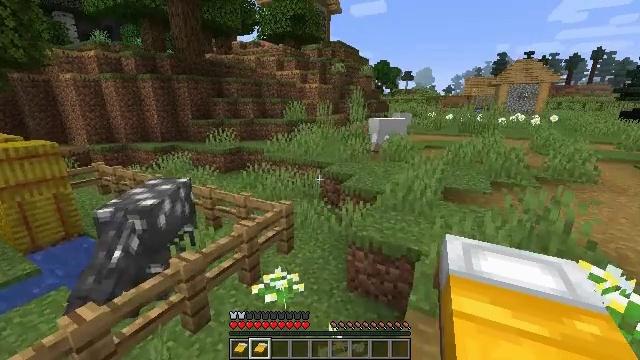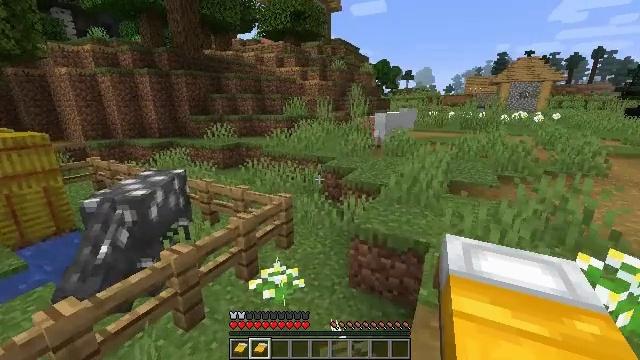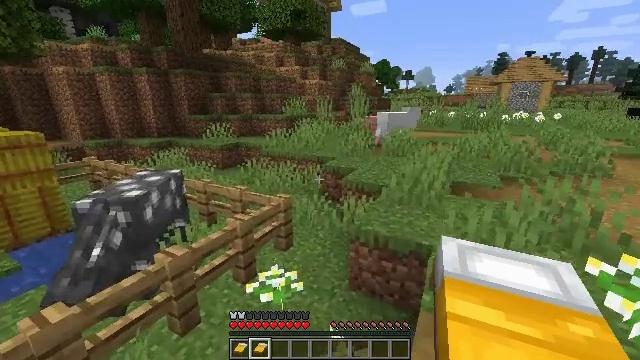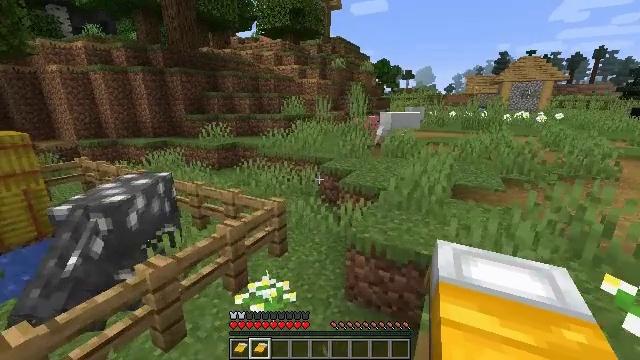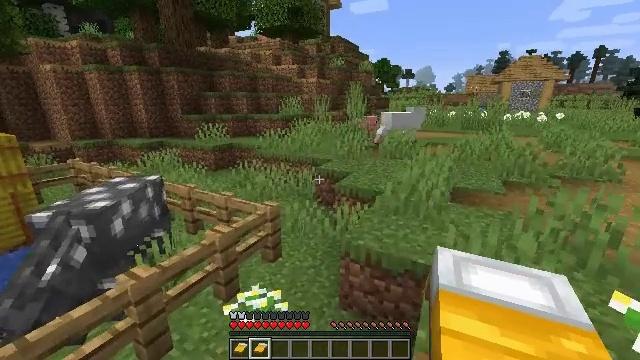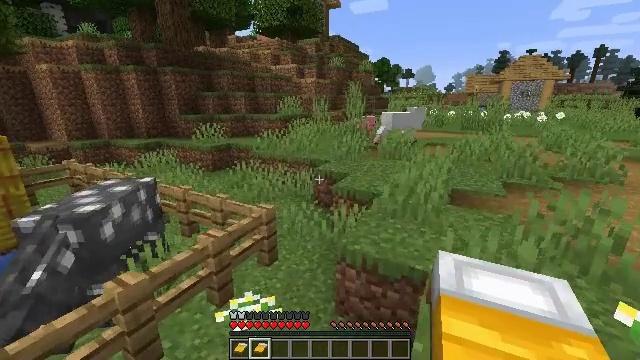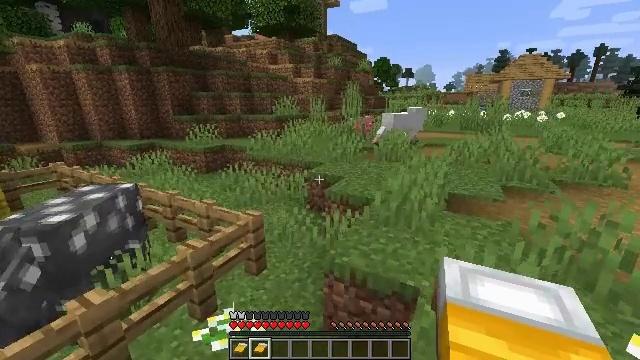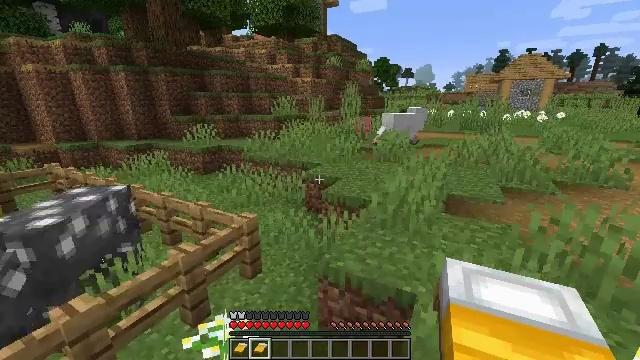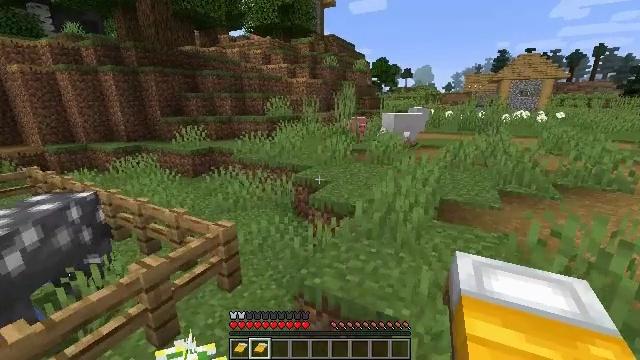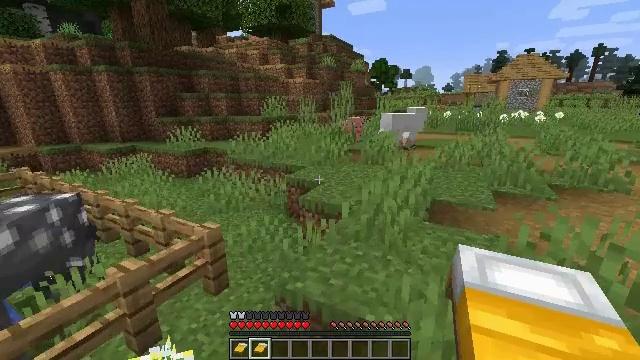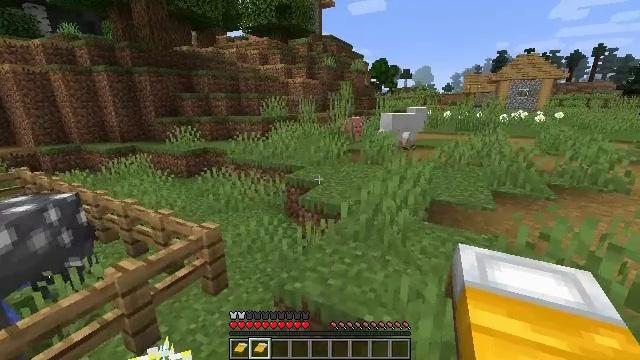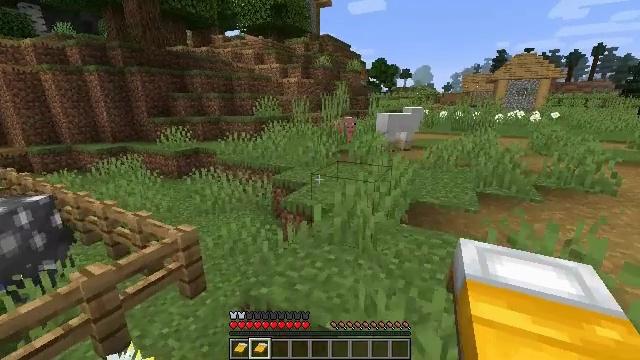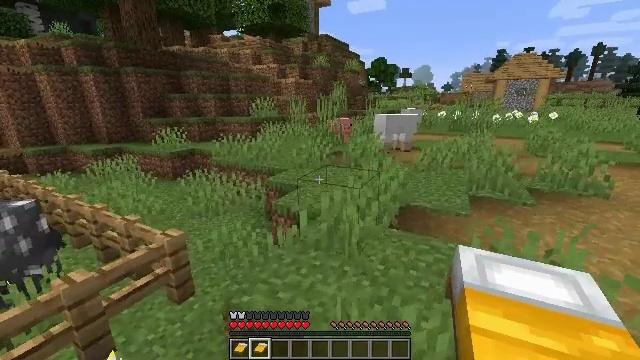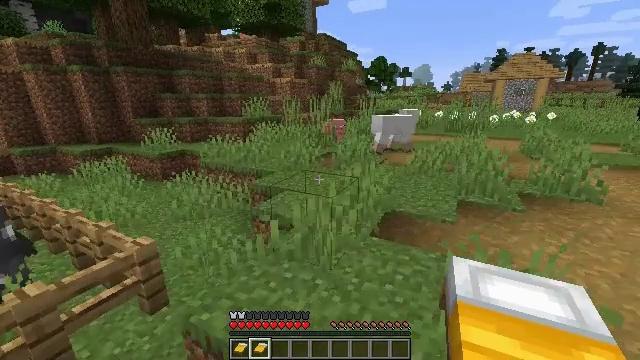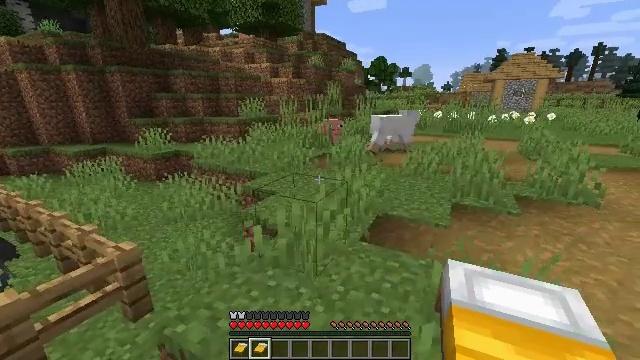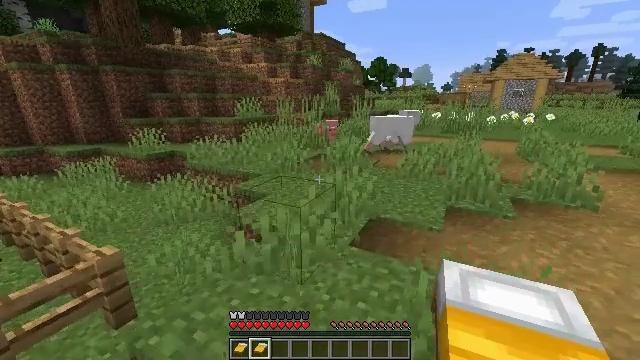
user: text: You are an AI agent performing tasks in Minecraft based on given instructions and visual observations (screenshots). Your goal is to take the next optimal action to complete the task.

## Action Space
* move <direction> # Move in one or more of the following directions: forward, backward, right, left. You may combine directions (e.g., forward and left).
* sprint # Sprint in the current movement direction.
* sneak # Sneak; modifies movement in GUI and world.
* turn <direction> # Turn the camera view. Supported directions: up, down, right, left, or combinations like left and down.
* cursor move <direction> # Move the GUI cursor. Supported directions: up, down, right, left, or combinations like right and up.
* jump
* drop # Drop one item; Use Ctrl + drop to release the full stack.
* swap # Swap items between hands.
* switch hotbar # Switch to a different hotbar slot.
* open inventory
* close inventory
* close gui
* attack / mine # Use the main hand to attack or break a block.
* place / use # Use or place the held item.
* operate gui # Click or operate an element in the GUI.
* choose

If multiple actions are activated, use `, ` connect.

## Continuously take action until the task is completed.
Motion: motion action
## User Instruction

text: Chop down the stripped oak log.
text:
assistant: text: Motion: move forward
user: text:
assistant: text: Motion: move forward
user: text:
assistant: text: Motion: move forward and move right
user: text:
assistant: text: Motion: move forward and move right
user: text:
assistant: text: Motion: move forward and move right
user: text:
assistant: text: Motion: move forward and move right
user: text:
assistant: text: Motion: move forward and move right
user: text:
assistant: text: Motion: move forward and move right
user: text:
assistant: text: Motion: move right
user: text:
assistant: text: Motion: move right
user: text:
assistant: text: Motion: move right
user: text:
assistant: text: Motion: move forward and move right
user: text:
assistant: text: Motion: move forward and move right
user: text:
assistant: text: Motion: move forward and move right
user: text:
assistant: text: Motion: move forward and move right
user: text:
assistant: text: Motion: move forward and move right
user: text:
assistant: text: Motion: move forward and move right
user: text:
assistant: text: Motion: move forward and move right
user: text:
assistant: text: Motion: move forward and move right
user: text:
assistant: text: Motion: move forward and move right
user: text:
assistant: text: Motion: move forward
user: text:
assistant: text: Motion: move forward
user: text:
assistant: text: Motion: move forward
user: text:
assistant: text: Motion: move forward
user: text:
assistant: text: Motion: move forward
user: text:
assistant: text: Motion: move forward
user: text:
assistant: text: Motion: move forward
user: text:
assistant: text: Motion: move forward
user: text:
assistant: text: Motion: move forward, jump
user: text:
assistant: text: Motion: move forward, jump